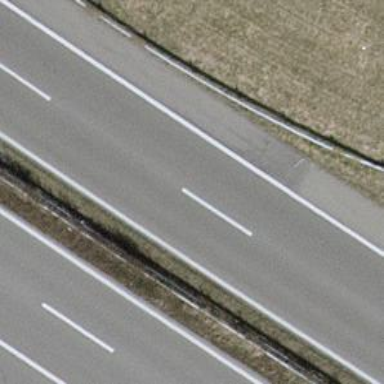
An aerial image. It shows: Motorway.